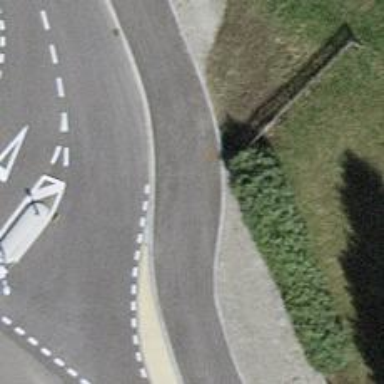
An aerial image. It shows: Cycleway road with sidewalk.